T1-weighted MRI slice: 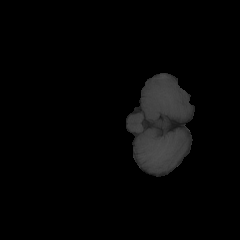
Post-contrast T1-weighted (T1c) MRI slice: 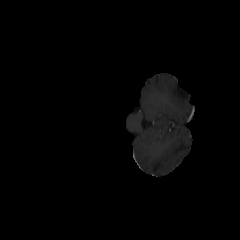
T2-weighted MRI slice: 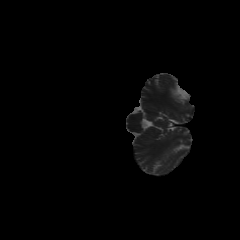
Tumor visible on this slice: no